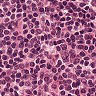
Metastatic tissue present: no